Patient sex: F
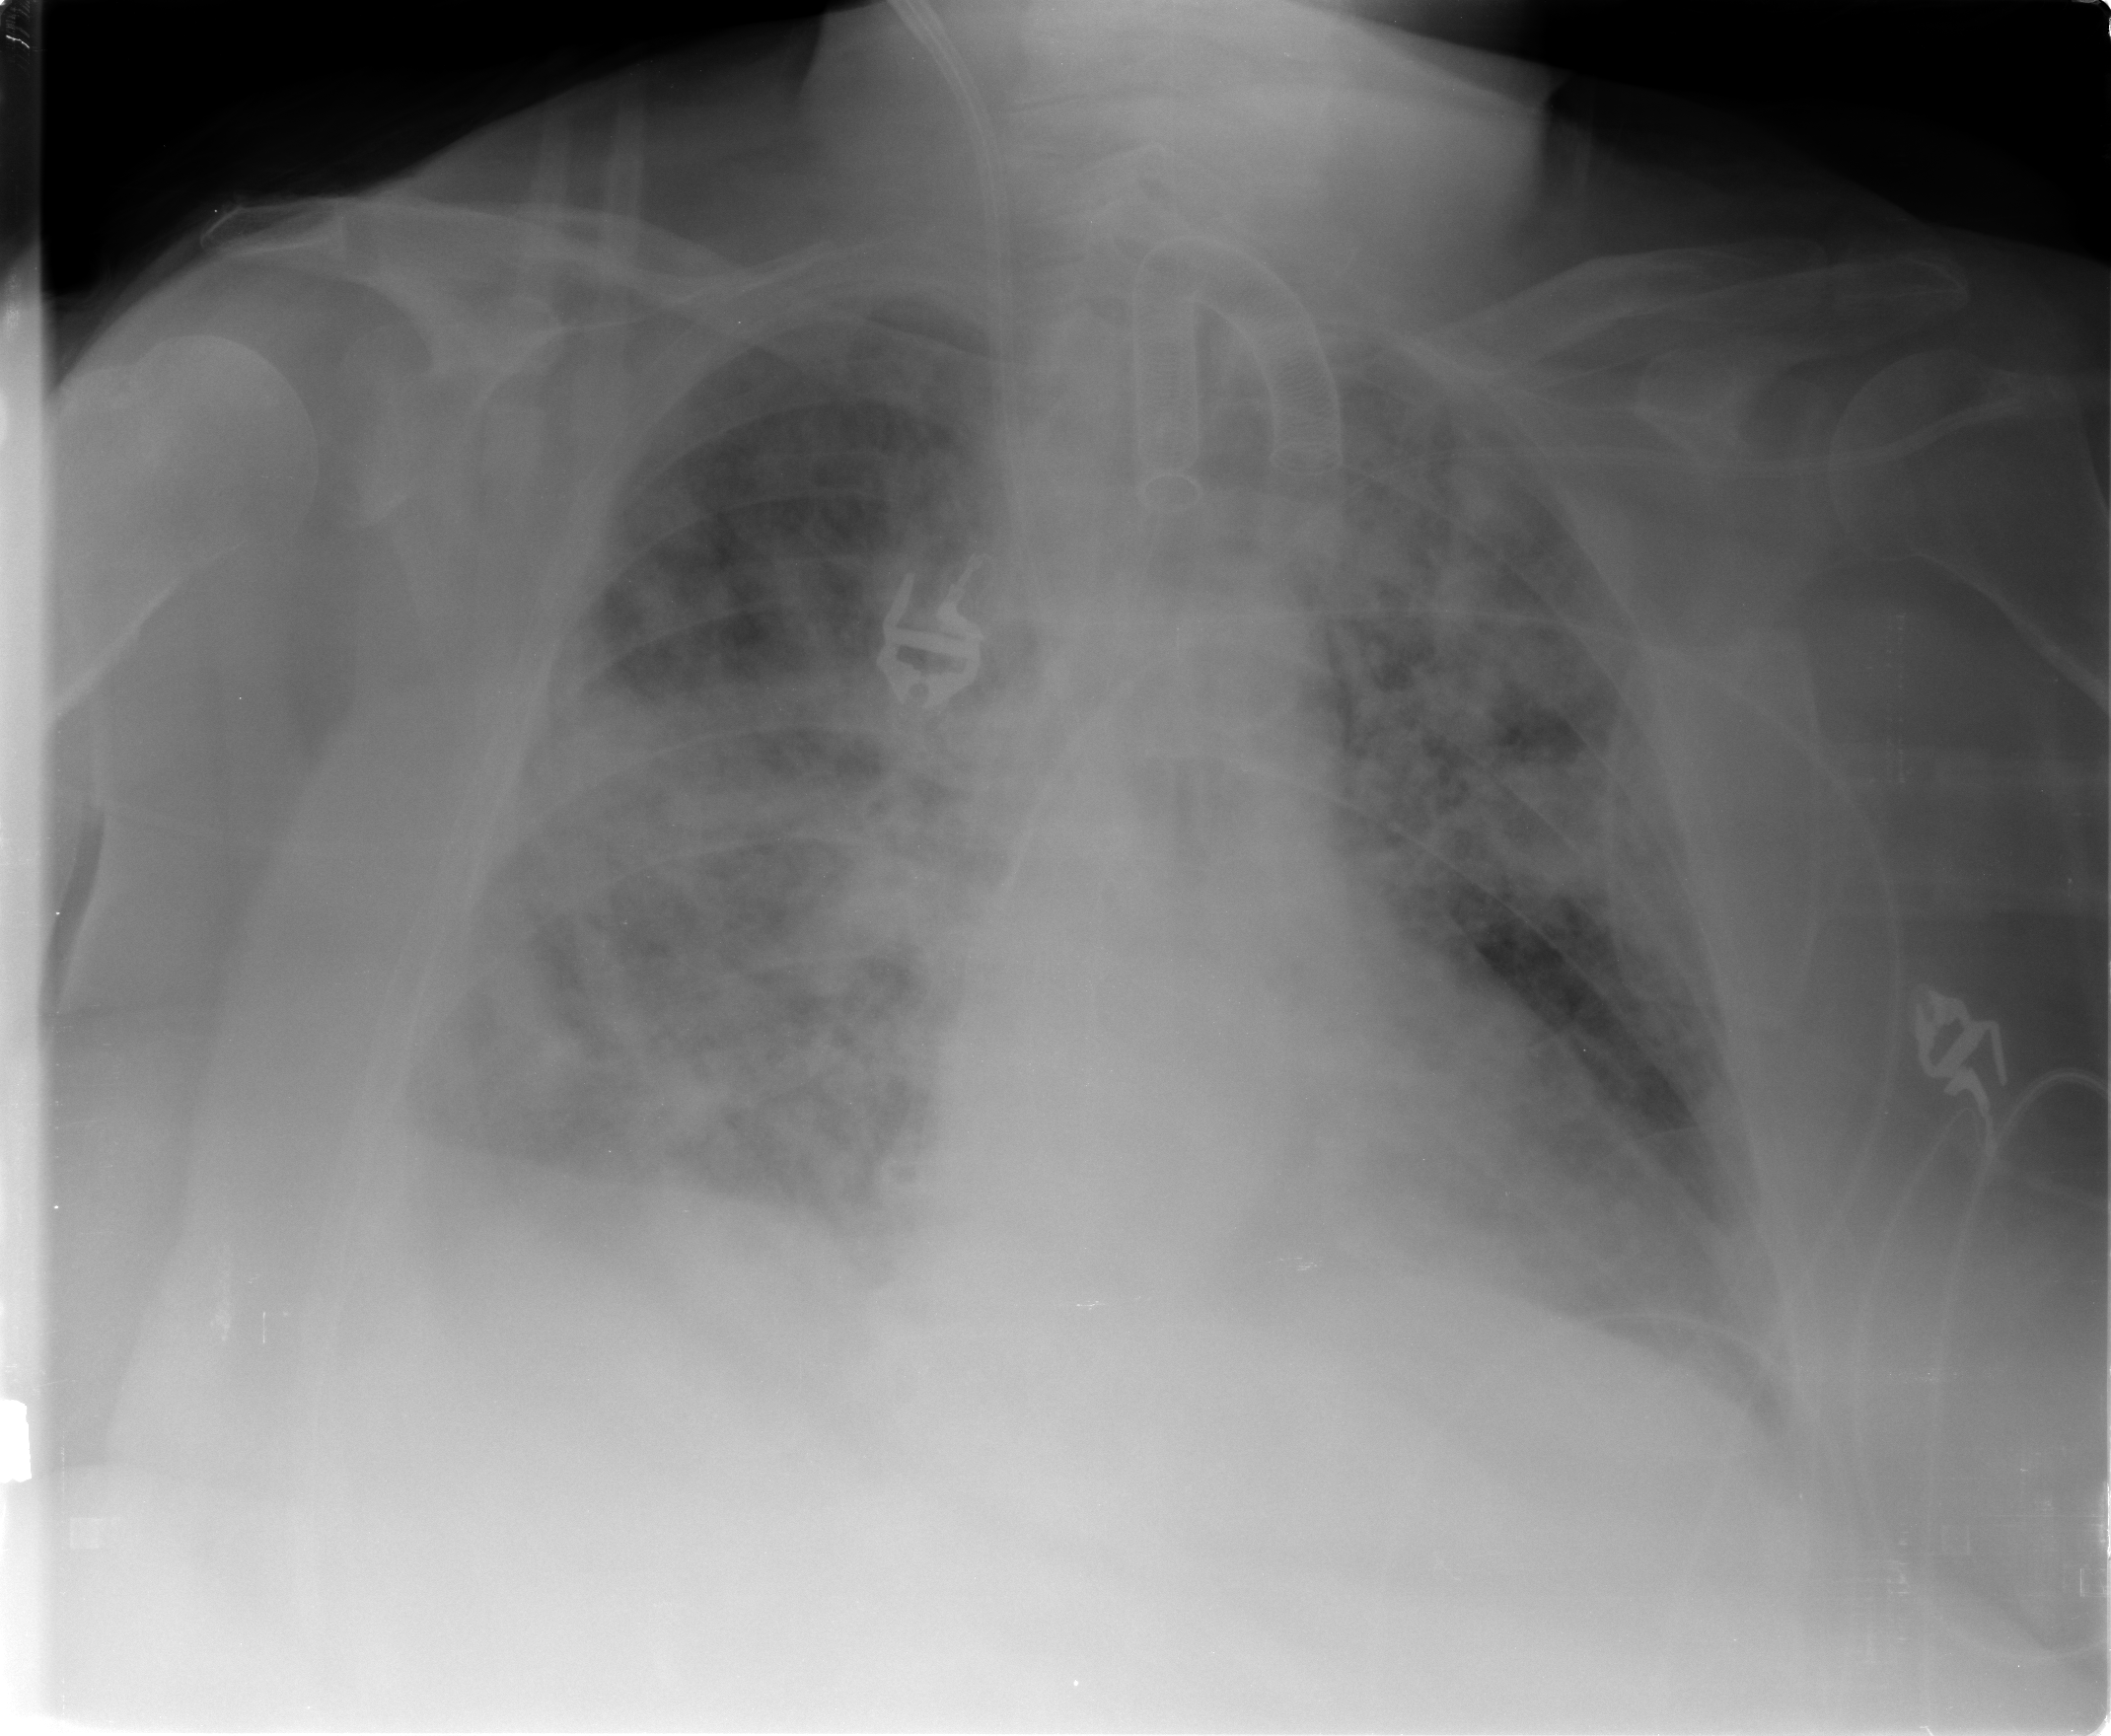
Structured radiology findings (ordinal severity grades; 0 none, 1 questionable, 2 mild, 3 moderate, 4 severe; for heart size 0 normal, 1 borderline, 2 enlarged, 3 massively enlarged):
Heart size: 0
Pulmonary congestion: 3
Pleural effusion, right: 3
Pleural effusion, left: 2
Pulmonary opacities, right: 4
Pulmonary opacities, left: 4
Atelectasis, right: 3
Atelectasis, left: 2